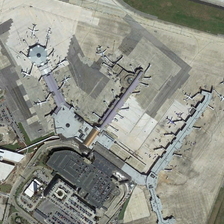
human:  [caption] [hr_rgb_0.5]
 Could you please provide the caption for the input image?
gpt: many planes here .

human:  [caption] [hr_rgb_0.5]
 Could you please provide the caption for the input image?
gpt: a large number of cars parked near the airport plains .

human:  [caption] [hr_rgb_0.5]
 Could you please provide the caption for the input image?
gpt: an airport are there .

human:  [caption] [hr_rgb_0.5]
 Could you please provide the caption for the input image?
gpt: many of the planes were docked on the wide .

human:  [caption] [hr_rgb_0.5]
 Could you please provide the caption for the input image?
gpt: many of the planes were docked on the wide .